Question: I am implementing a professional software using 'JavaFX 2.0 (JDK 1.8)' and I've got some image rendering problems in my toolbar.
The ImageView on a toolbar button resizes when 'mouse hovers' him. It raises a problem when this image contains narrow letters :
-
The "little" image seems easier to read than the big one and preserves the original image's letter spacing, so my question is: is it possible to choose and custom anti-aliasing mode ('FXAA', 'SMAA', etc.) for an ImageView? To add a constraint, I cannot enhance the toolbar height.
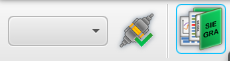
Answer: One of the <URL> which gives you 2 options:
- -
As far as I know, those are the only 2 options you have.